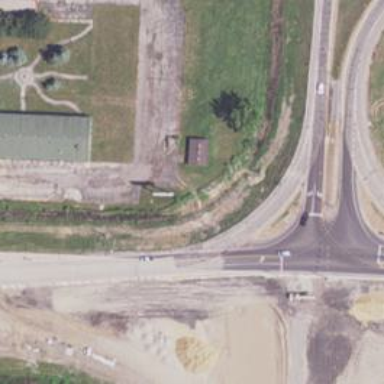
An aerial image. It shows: Service road.